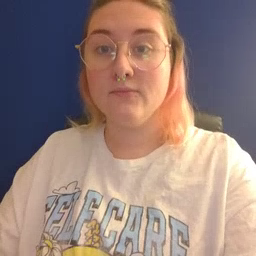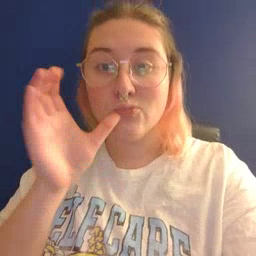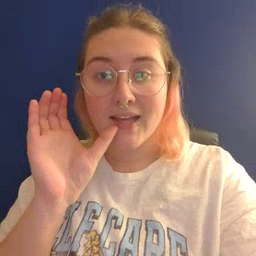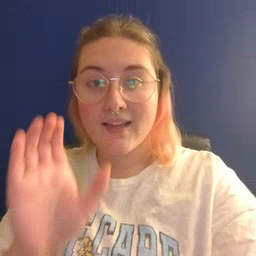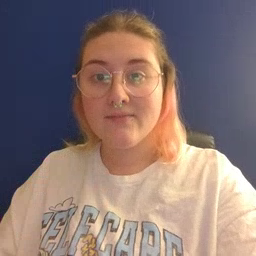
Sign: drink